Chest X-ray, PA view. Patient: 16 years old, sex M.
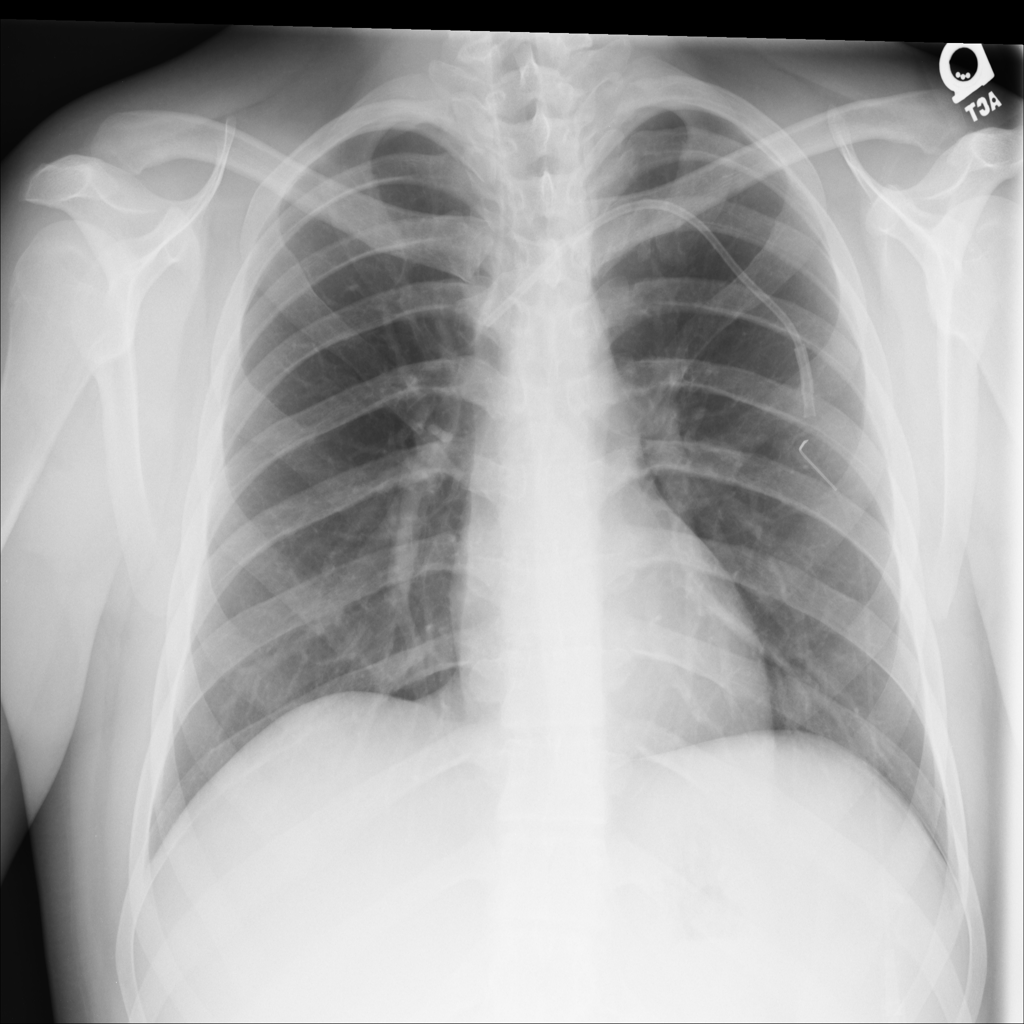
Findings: No Finding